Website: apple
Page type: billing-address
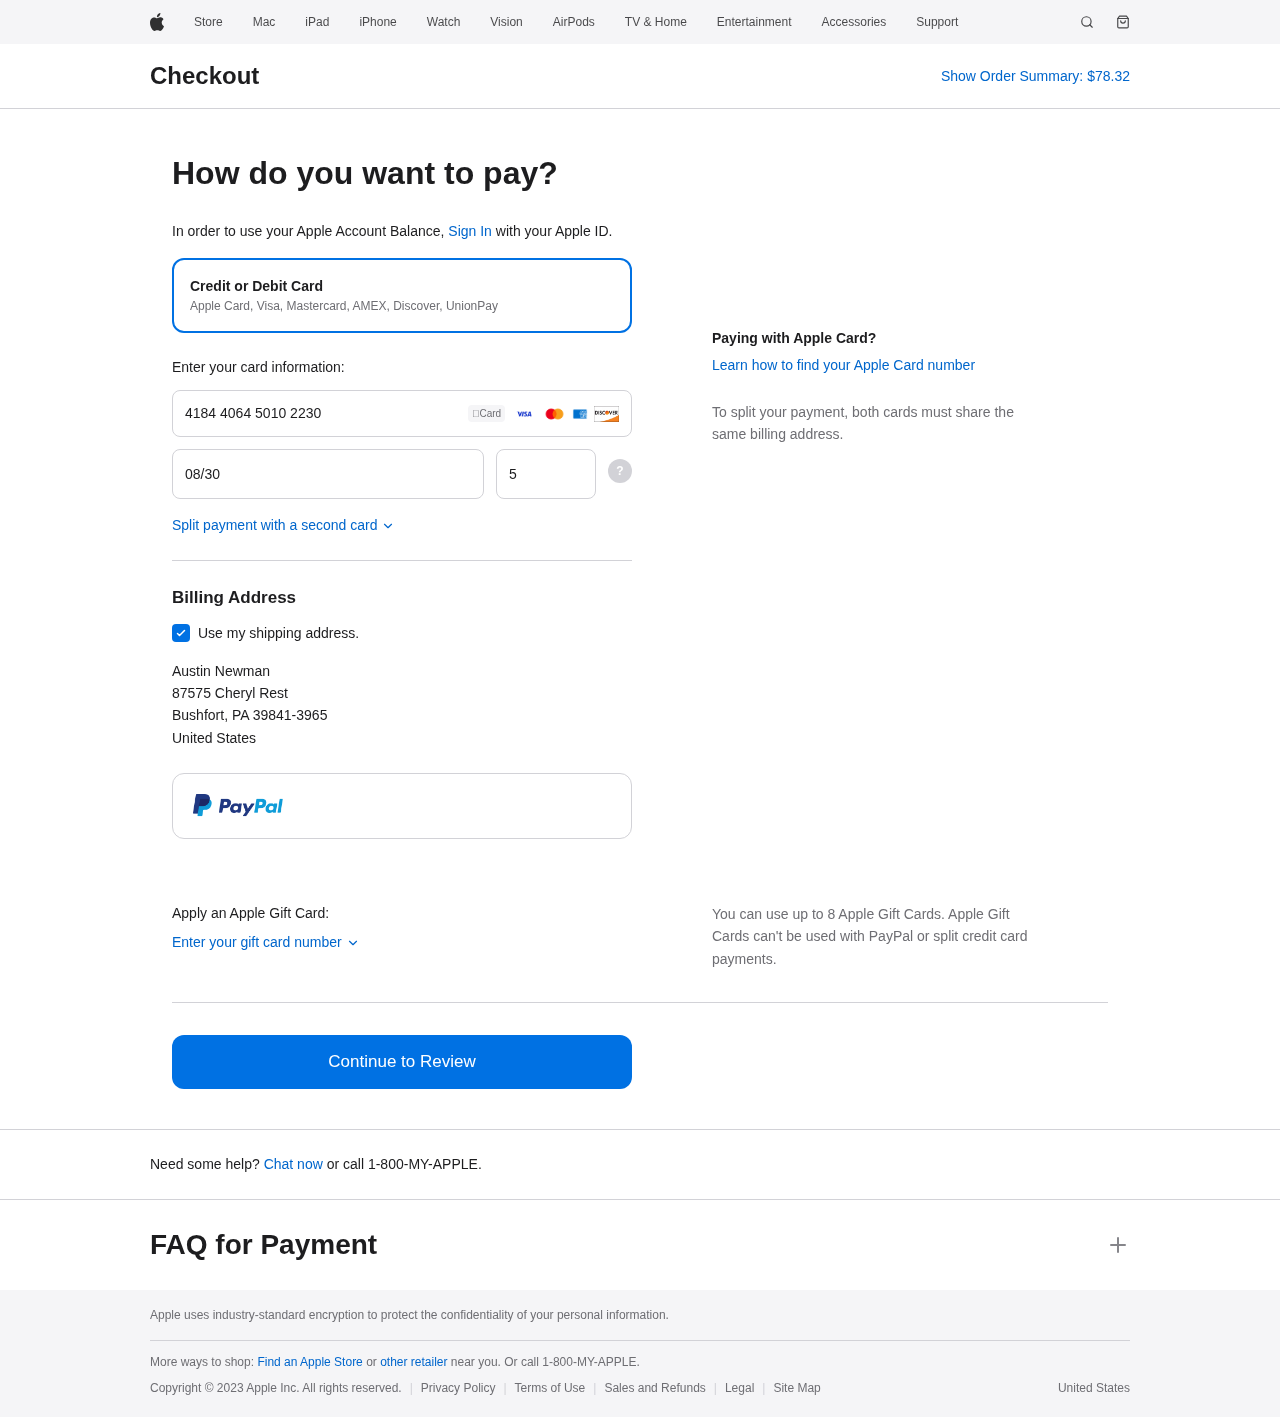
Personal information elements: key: PII_CARD_CVV
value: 501
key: PII_CARD_EXPIRY
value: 08/30
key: PII_CARD_NUMBER
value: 4184 4064 5010 2230
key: PII_CITY
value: Bushfort
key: PII_COUNTRY
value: United States
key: PII_FULLNAME
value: Austin Newman
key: PII_POSTCODE_FULL
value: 39841-3965
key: PII_STATE_ABBR
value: PA
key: PII_STREET
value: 87575 Cheryl Rest
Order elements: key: ORDER_TOTAL
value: $78.32